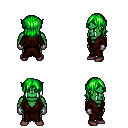
a pixel art fantasy rpg character, male body template, orc, green skin, brown robe, teal pants, green long bangs hairstyle, metal gloves, maroon shoes, four views (front, back, left, right), 2x2 character sprite sheet, small pixel art, hard edges, no anti-aliasing